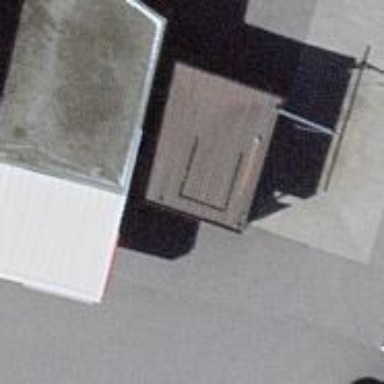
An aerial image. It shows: Car wash facility.